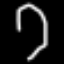
Label: octagon